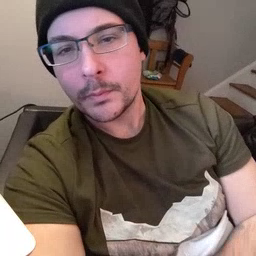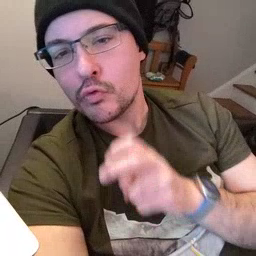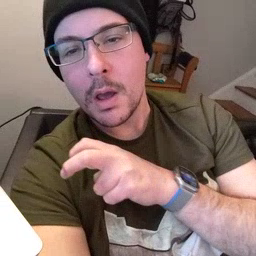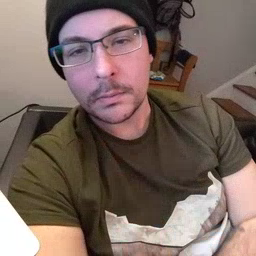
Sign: ride